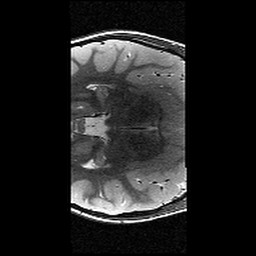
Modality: T2w
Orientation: axial
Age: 11
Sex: male
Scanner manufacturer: siemens
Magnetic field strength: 3 T
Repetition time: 9.23 s
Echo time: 0.067 s